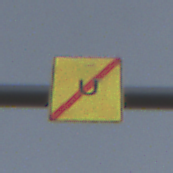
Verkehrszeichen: EndeUmleitung
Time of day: MorningAfternoon
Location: Outdoor (Nature)
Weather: PartlyCloudy
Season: NotSpecified
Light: Natural